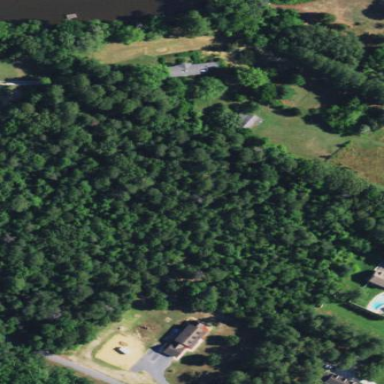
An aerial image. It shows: Serene woodland landscape.